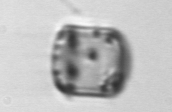
Label: Lauderia_annulata